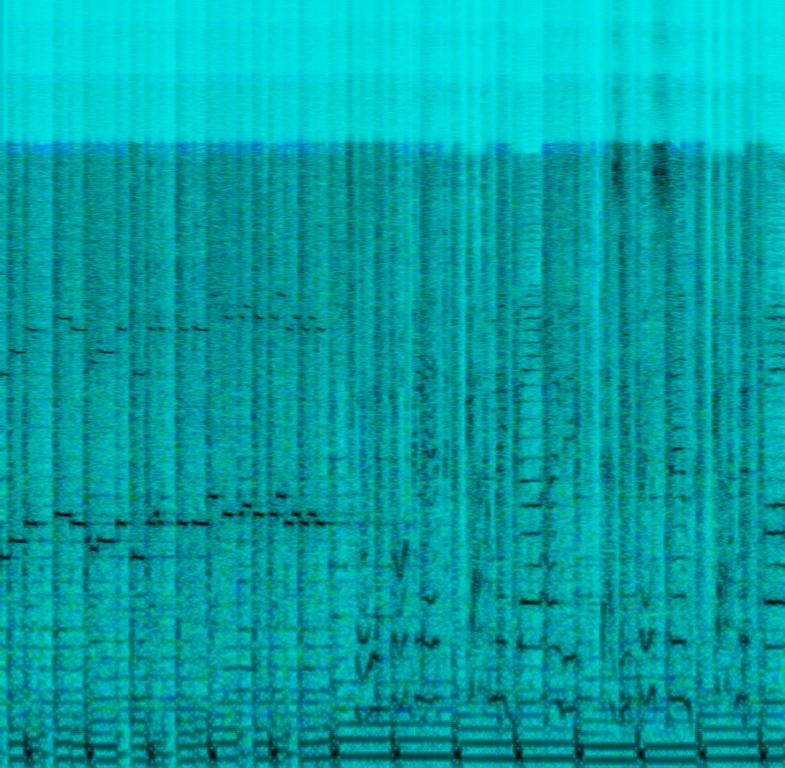
A female vocalist sings this enthusiastic pop. The tempo is fast with an energetic and punchy drumming, synthesiser arrangements and flute melody. The song is youthful, enthusiastic, upbeat, vivacious, vibrant with a dance groove. This song is contemporary pop.